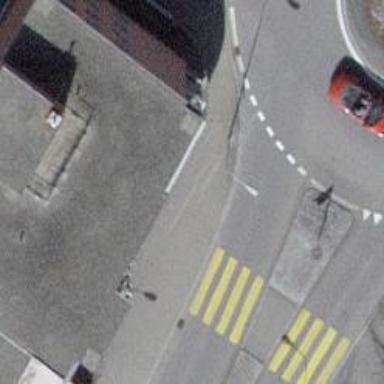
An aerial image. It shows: Asphalt sidewalk along the footway.